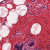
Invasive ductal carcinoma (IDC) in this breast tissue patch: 0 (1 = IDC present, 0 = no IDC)